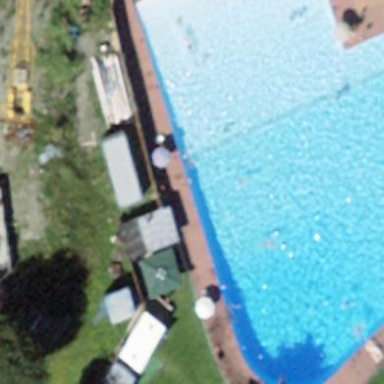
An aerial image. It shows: Swimming pool area designated for leisure and sport.